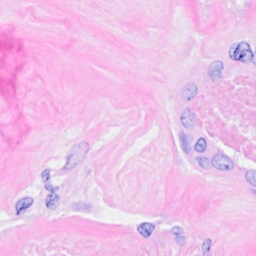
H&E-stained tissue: Breast